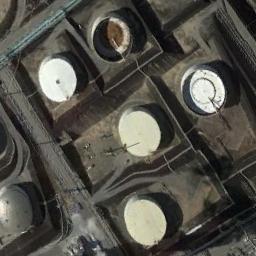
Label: storage_tank